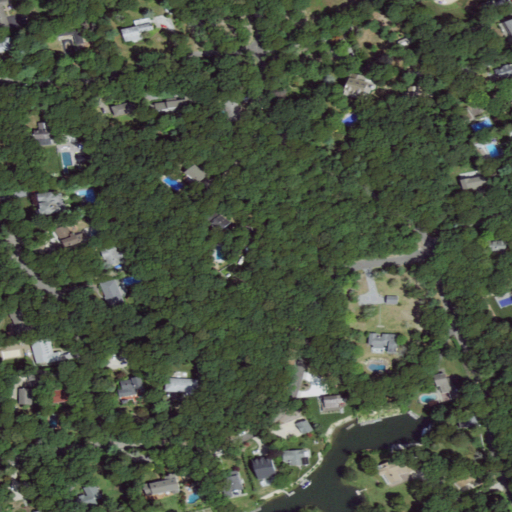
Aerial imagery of cape in New York named Little Hog Neck containing open development, deciduous forest, low intensity development, medium intensity development, mixed forest, and evergreen forest